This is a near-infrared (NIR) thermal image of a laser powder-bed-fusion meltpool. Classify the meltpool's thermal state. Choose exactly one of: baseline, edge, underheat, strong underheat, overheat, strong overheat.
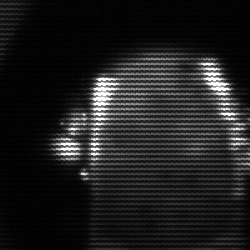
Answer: baseline